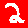
Digit: 2